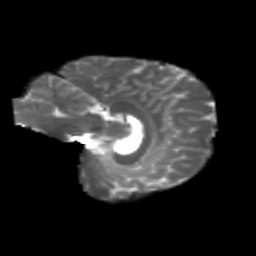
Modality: T2w
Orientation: sagittal
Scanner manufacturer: siemens
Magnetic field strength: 3 T
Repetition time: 4.16 s
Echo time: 0.0806 s